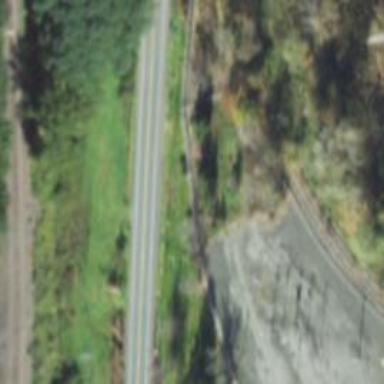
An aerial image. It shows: Abandoned railway.